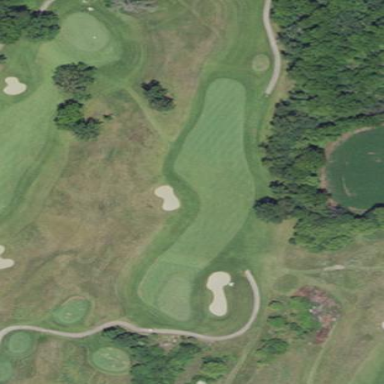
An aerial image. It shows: Grassy area designated as golf fairway.